Question: I have downloaded Netbeans 7.0 beta as I wanted to give the PhpDoc functionality a bash, but can't get it to work.
I seem to be falling over on the configuration options for PhpDoc in netbeans. It is asking for the script location,

but whatever I enter I get the error;
'''
** ERROR *****************************************************************
* Sorry, can't find the php.exe file.
* You must edit this file to point to your php.exe (CLI version!)
* [Currently set to C:\usr\local\php\cli\php.exe]
*
* NOTE: In PHP 4.2.x the PHP-CLI used to be named php-cli.exe.
* PHP 4.3.x renamed it php.exe but stores it in a subdir
* called /cli/php.exe
* E.g. for PHP 4.2 C:\phpdev\php-4.2-Win32\php-cli.exe
* for PHP 4.3 C:\phpdev\php-4.3-Win32\cli\php.exe
**************************************************************************
Press any key to continue . . .
'''
The set-up is Netbeans and xampp running on a windows machine.
Any and all help greatly appreciated.
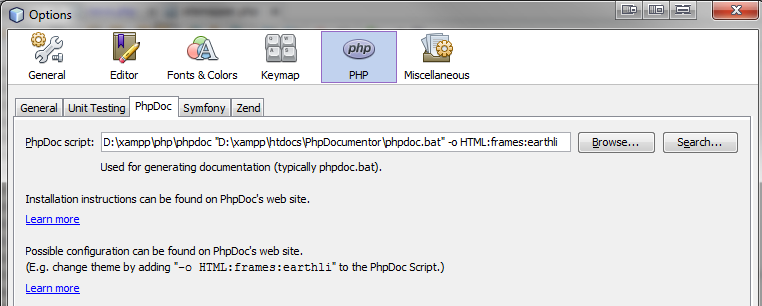
Answer: That error indicates that the php.exe executable file is not in your Windows "PATH", and as such, when Windows tries to run the phpdoc script, it doesn't know how. Fortunately, the phpdoc script itself checks for this condition and explains it to you, in the error text you posted. Otherwise, the Windows error would have been much more generic and probably unhelpful.
You need to determine where your php.exe file is located. Then, edit the phpdoc.bat script file itself to hardcode the absolute path. Look for the line near the beginning that SETs the phpCli value. That is where you should place the absolute path to your php.exe file.
As an aside, I would suggest that your "PhpDoc script" setting in NetBeans should explicitly call the phpdoc.bat script rather than just "phpdoc", e.g. D:\xampp\php\phpdoc.bat, since both files actually exist. I know that Windows will typically look for "foo.bat" if you tell it to execute "foo" when foo doesn't exist and foo.bat does exist, but since phpdoc and phpdoc.bat both exist, ... I think that Windows trying to run phpdoc directly rather than phpdoc.bat will give you trouble.
Further, I see that you have the phpdoc.bat file itself listed as the first "argument" to the phpdoc script. That will probably cause you some grief once you get past the "can't find php.exe" error. You should remove that... the only arguments you should give after naming the script itself are the valid arguments that phpDocumentor expects, particularly the ones it -- -o for output template, -t for where to write the doc files, -d or -f to tell it where the PHP code is that you want documented.